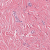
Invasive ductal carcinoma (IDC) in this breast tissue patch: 0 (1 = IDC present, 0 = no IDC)